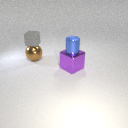
large purple metal cube below small blue metal cylinder